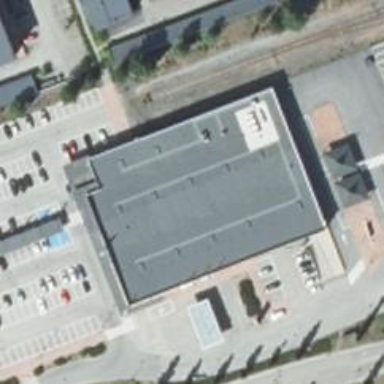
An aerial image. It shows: Supermarket.